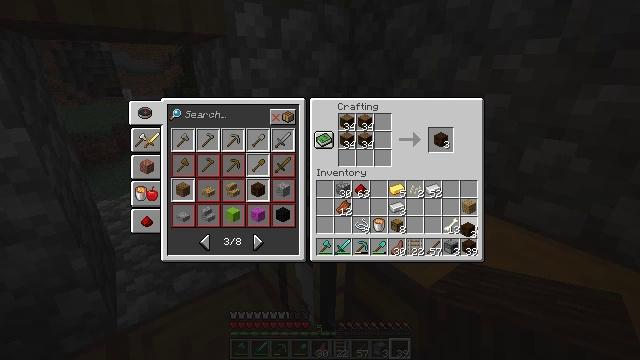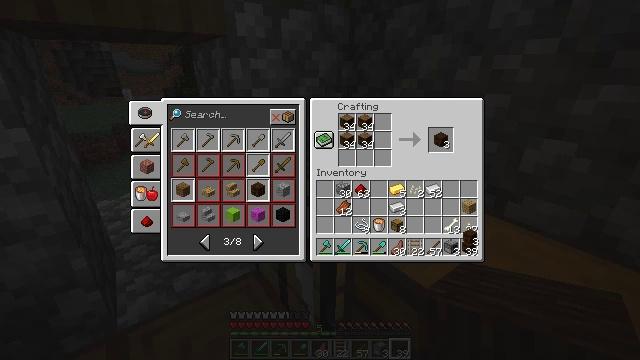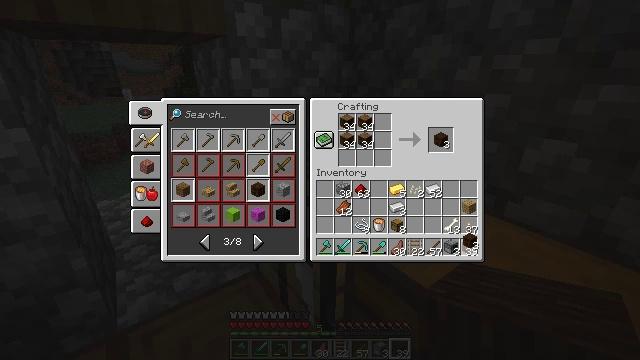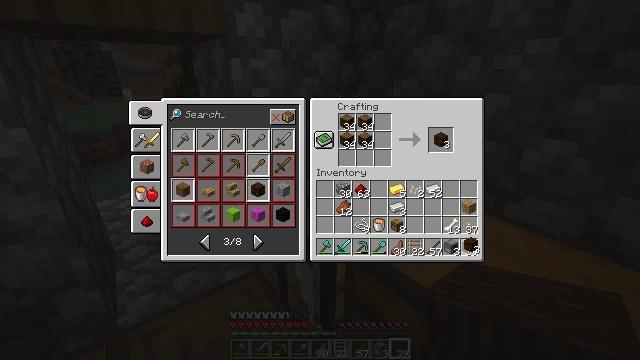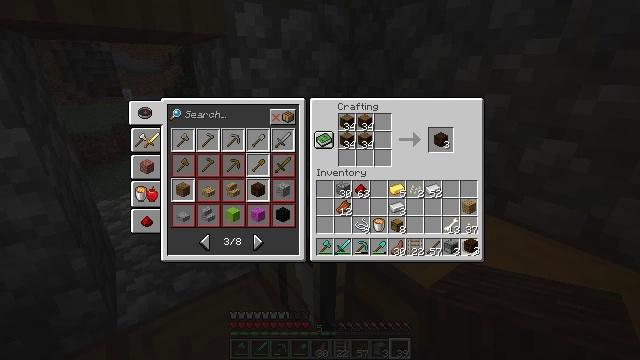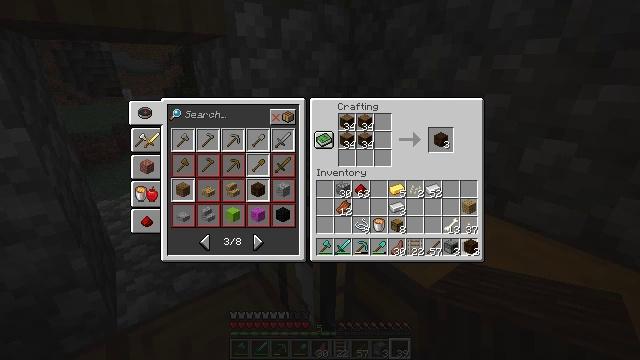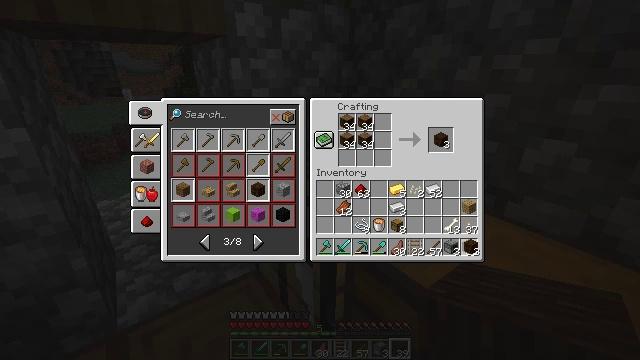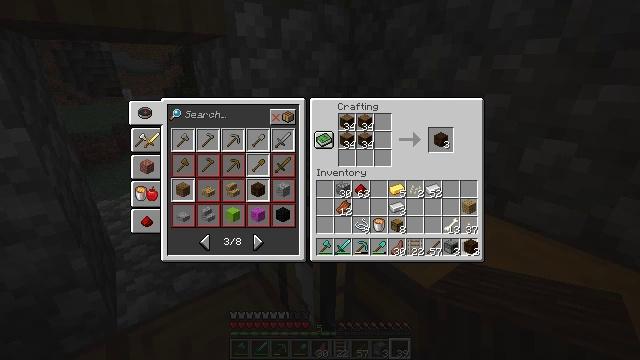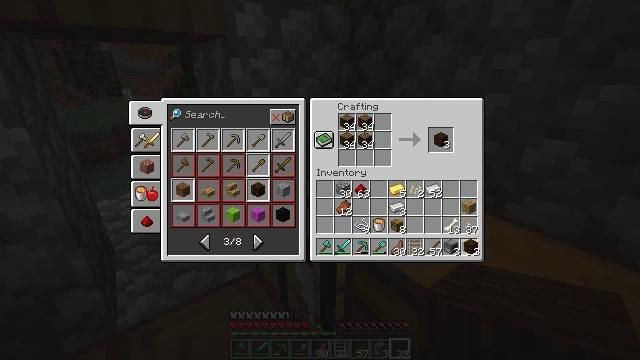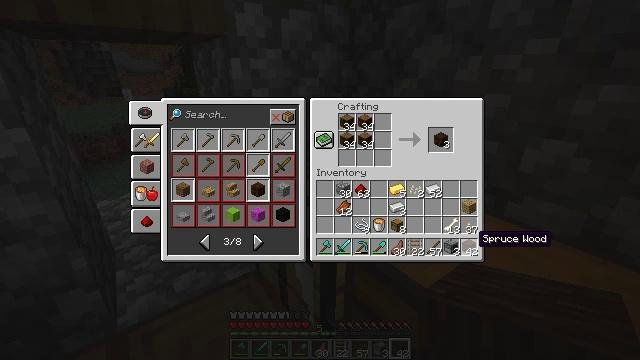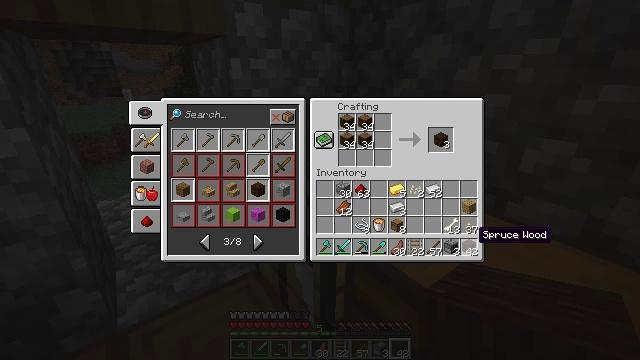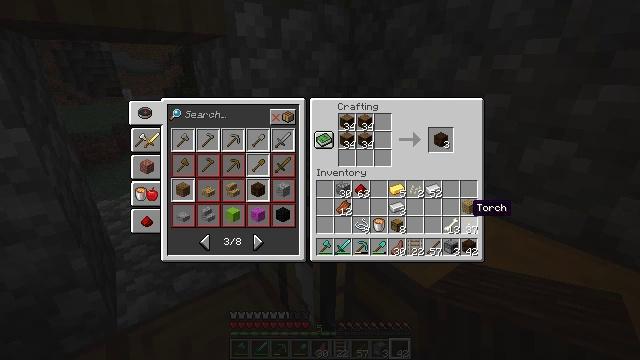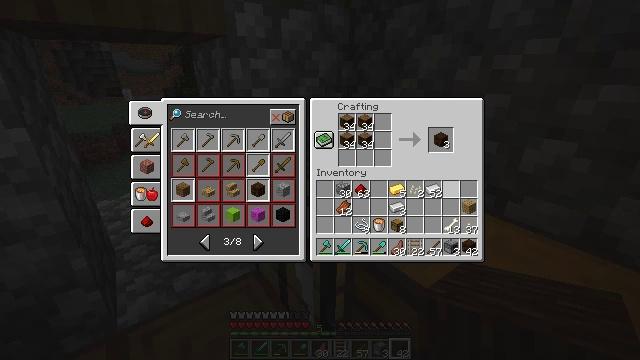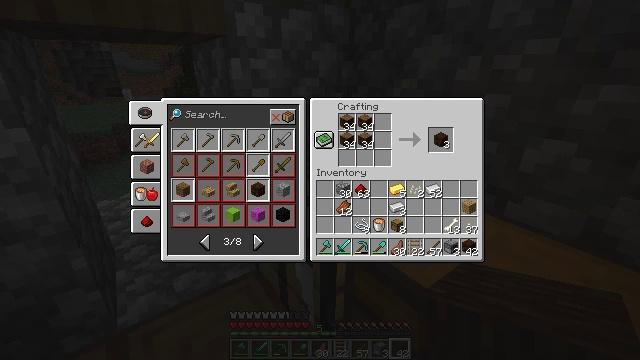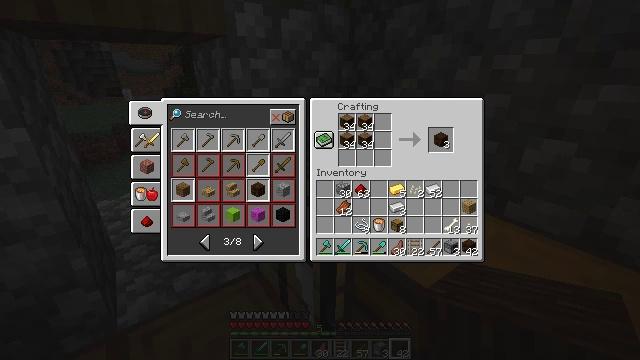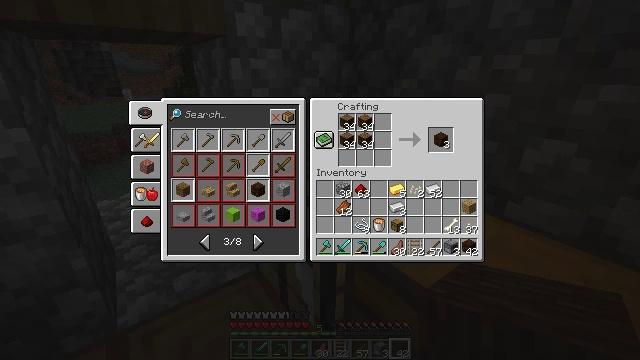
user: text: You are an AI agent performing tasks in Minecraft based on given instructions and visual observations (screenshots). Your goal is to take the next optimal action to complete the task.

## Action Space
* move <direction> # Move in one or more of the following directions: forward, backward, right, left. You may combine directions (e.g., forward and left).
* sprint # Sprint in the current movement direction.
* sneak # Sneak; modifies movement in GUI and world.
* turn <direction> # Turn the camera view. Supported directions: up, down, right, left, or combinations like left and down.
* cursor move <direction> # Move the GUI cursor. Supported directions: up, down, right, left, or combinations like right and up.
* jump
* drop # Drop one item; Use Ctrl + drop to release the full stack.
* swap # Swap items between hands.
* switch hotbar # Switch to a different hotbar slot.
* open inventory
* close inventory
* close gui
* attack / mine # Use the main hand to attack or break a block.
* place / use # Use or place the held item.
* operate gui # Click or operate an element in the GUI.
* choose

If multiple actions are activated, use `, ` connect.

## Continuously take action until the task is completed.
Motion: motion action
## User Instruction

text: Use planks to craft spruce wood.
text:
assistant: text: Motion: cursor move down
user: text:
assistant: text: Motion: no_op
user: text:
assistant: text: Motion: no_op
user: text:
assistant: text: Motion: no_op
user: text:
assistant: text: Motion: no_op
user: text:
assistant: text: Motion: operate gui
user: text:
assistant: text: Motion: operate gui
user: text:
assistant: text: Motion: operate gui
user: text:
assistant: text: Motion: no_op
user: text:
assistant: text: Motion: no_op
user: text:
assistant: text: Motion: cursor move up
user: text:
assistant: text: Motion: cursor move left and up
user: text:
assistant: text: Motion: cursor move up
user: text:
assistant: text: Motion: cursor move up
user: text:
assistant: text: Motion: no_op
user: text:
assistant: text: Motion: no_op
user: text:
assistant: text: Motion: no_op
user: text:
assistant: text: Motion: no_op
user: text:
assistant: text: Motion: no_op
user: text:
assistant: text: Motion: no_op
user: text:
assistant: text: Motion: no_op
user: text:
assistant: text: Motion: no_op
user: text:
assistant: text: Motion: no_op
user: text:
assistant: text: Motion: operate gui
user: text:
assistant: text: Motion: operate gui
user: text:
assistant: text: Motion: operate gui
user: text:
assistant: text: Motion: cursor move down
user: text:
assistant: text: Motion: cursor move down
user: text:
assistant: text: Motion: cursor move right and down
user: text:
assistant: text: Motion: cursor move down